Field crop: maize
Growth stage: 2
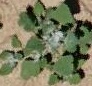
Species: chenopodium